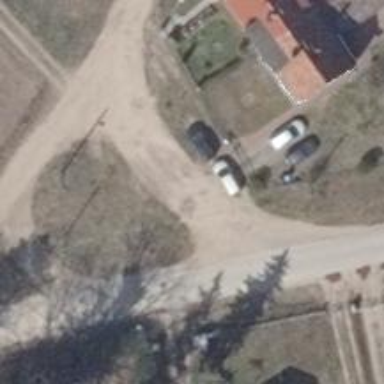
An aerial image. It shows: Residential road with compacted surface.